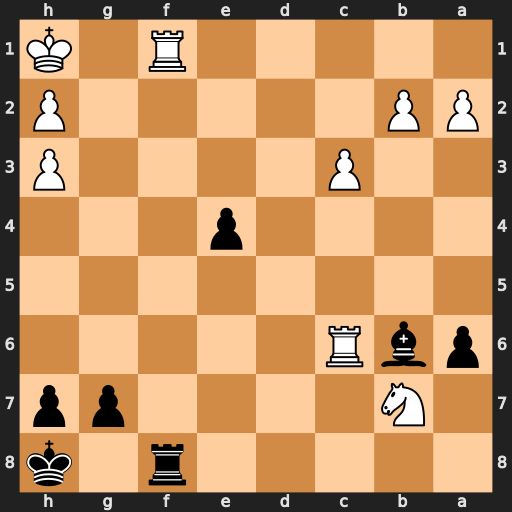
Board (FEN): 5r1k/1N4pp/pbR5/8/4p3/2P4P/PP5P/5R1K
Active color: b
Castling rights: -
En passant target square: -
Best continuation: Rxf1+ Kg2 Rg1#